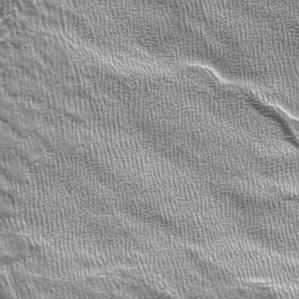
Label: frost